Interaction volume radius: 5 \u00c5
Interaction volume height: 30 \u00c5
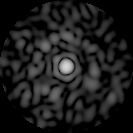
Disorder parameter: 0.8147